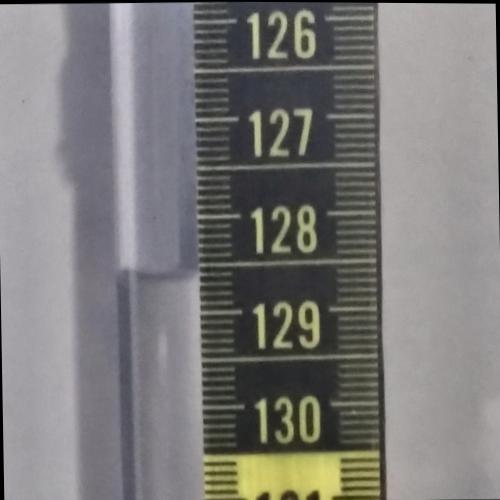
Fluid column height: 128.6 cm